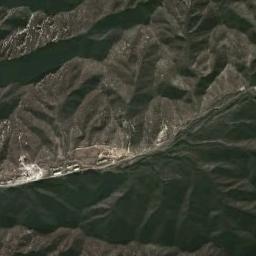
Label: mountain